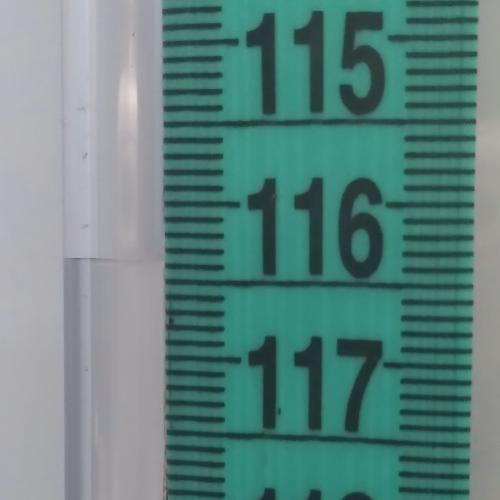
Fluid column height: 116.4 cm